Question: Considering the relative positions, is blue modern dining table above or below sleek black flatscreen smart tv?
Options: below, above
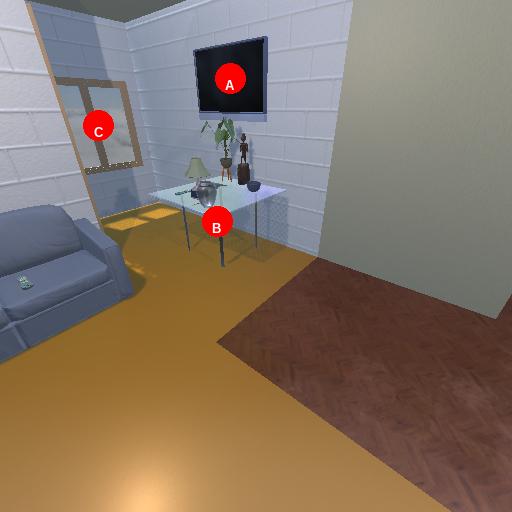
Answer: below